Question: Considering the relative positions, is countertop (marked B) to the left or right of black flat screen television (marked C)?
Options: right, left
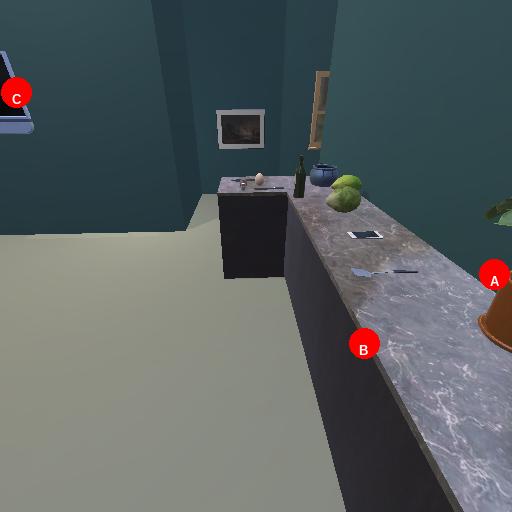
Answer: right